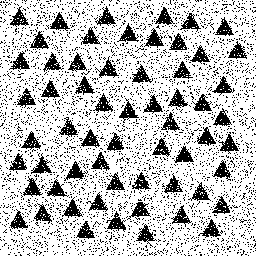
Squares: 0
Triangles: 60
Stars: 0
Total shapes: 60